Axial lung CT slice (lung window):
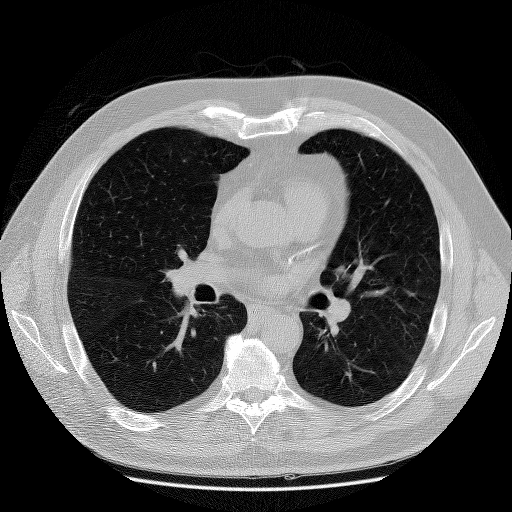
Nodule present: no